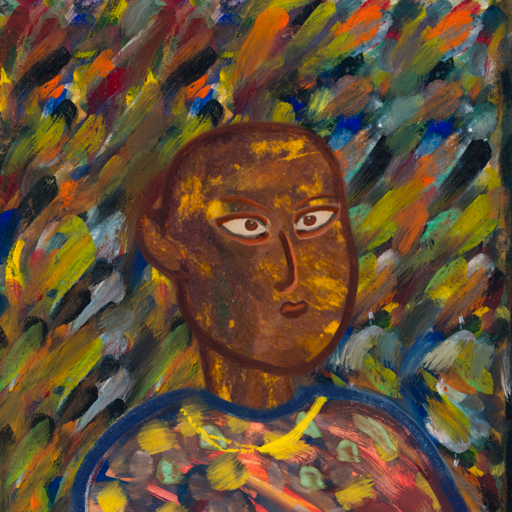
Background: An_Impression, Head And Neck Side: Comrade, Face Side: Roy_Bahadur, Bust: Mother_And_Son_Mother, Hair Side: Blank, Head Accessory: Blank, Second Necklace: Blank, Necklace: Irani_1, Baby: Blank